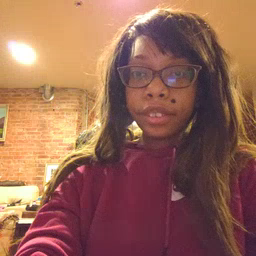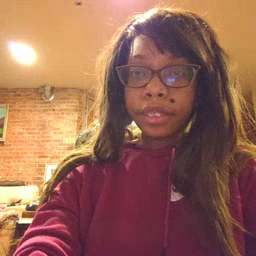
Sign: hat